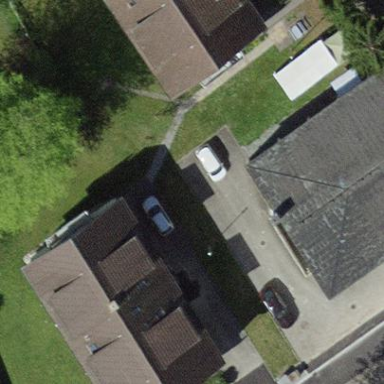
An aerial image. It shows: Gabled roof adorns the apartments building.